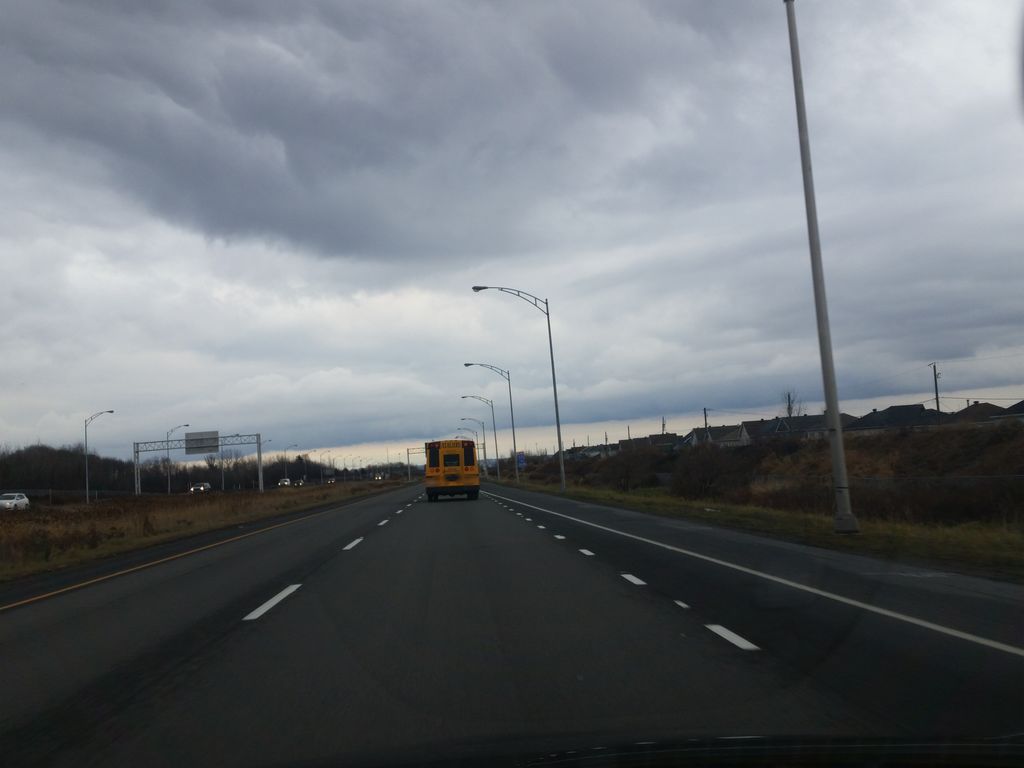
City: quebec_city